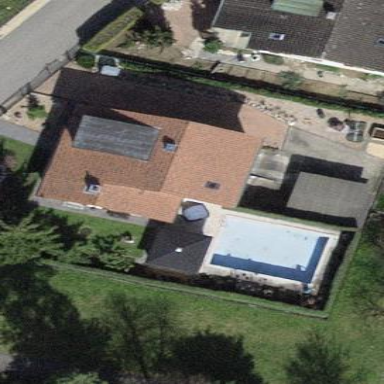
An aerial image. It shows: Building with tile roof.